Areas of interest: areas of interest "Business Office Building"
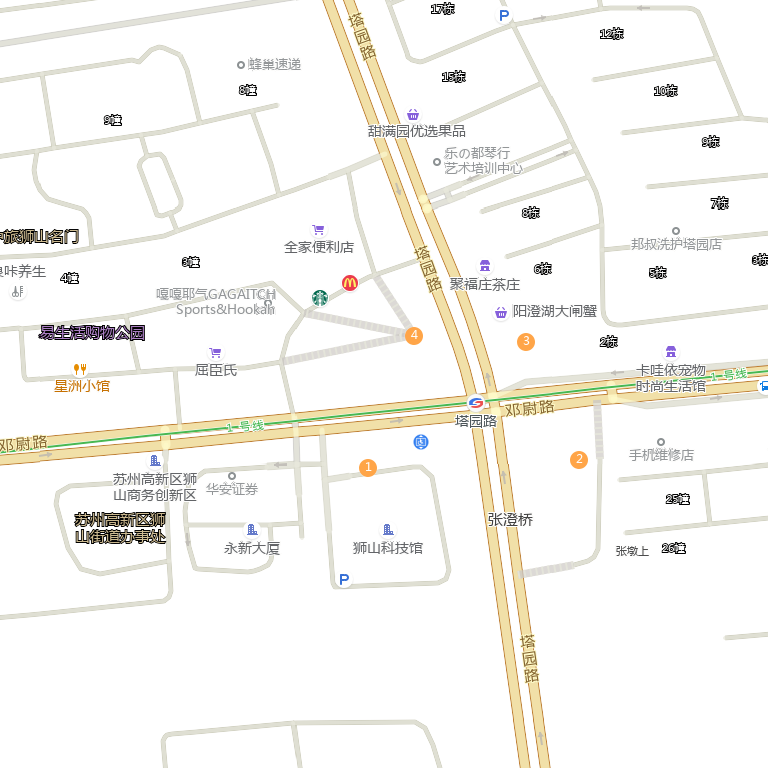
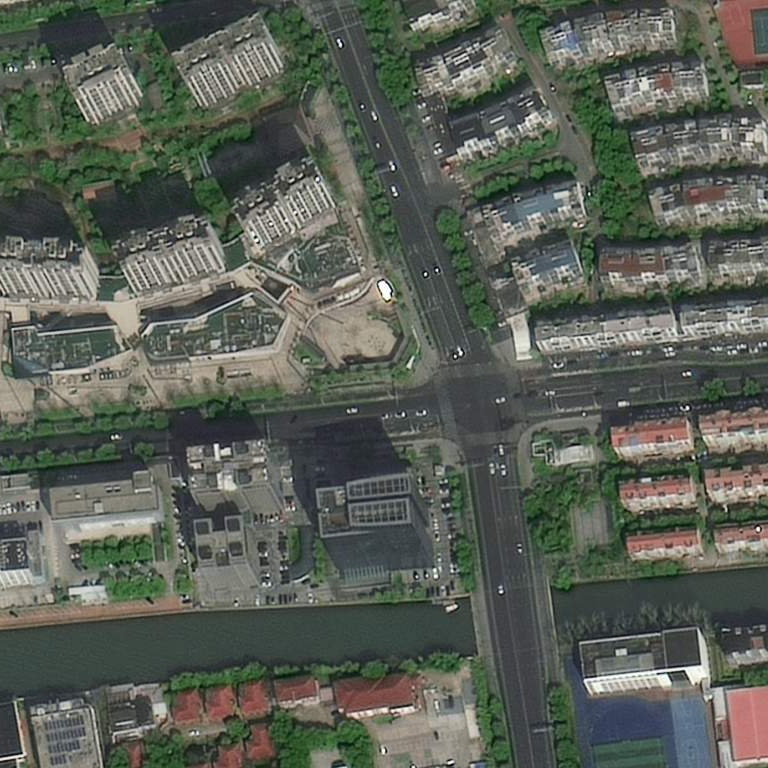